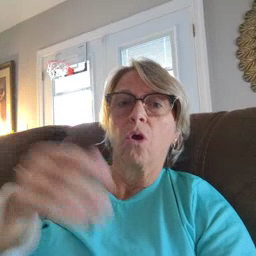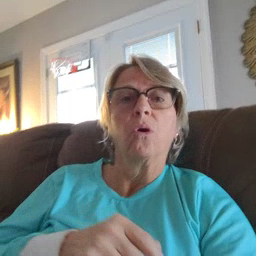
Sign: there